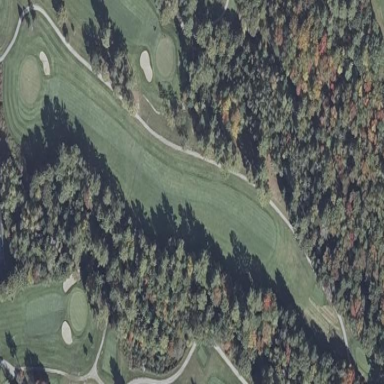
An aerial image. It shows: Rough area in golf course.